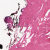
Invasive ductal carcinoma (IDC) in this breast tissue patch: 0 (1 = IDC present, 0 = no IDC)